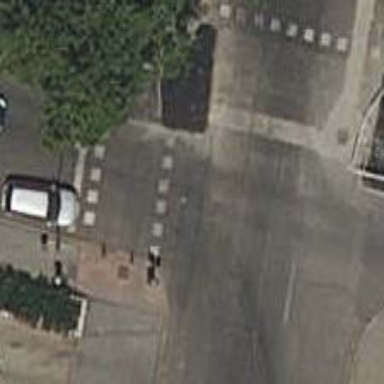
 there are traffic signals and zebra crossing."